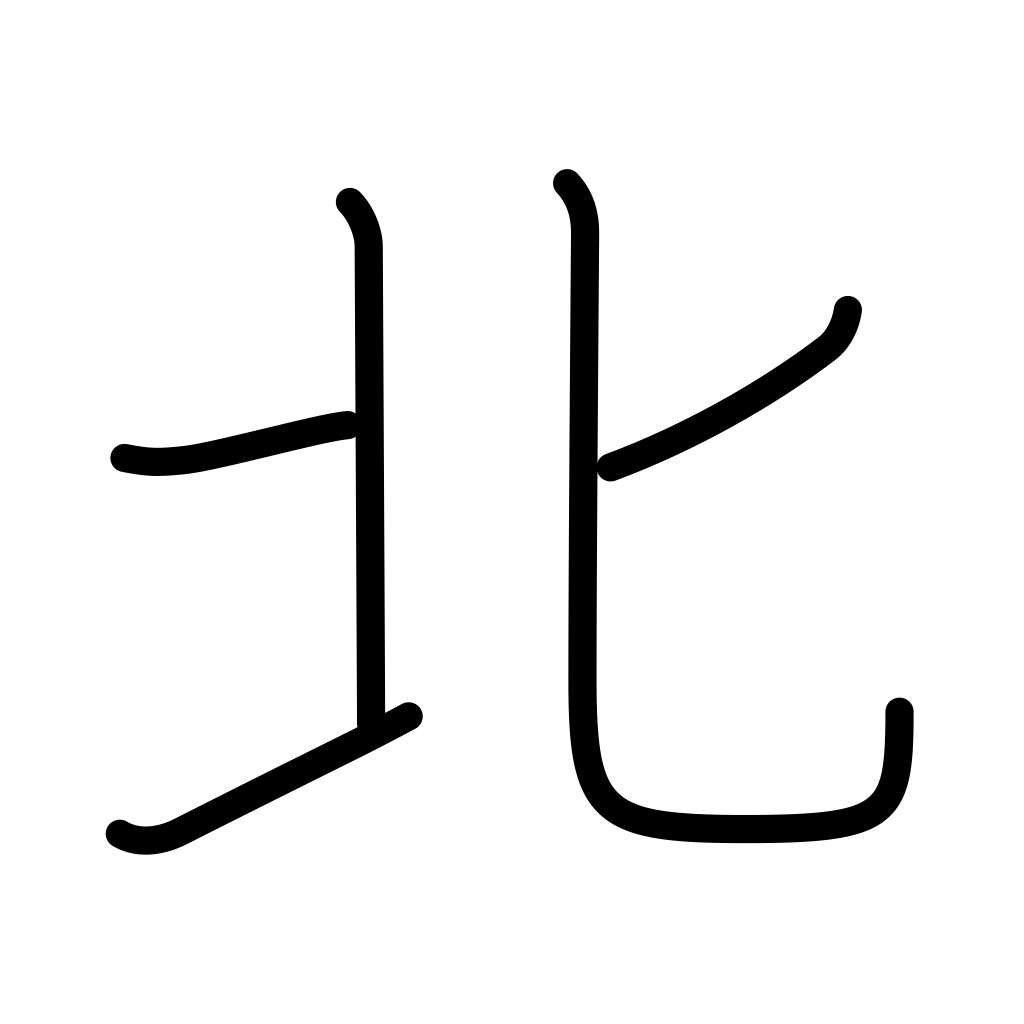
Meaning: north